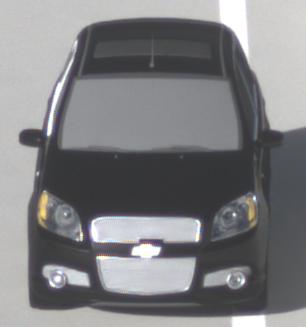
Make: Chevrolet
Model: Aveo 1.2
Detailed model: Aveo
Model produced from: 2008/06
Model produced until: 2011/01
Doors: 3
Color: black
Road condition: dry road
Daytime: morning or afternoon
Contrast: high contrast